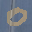
Label: 0